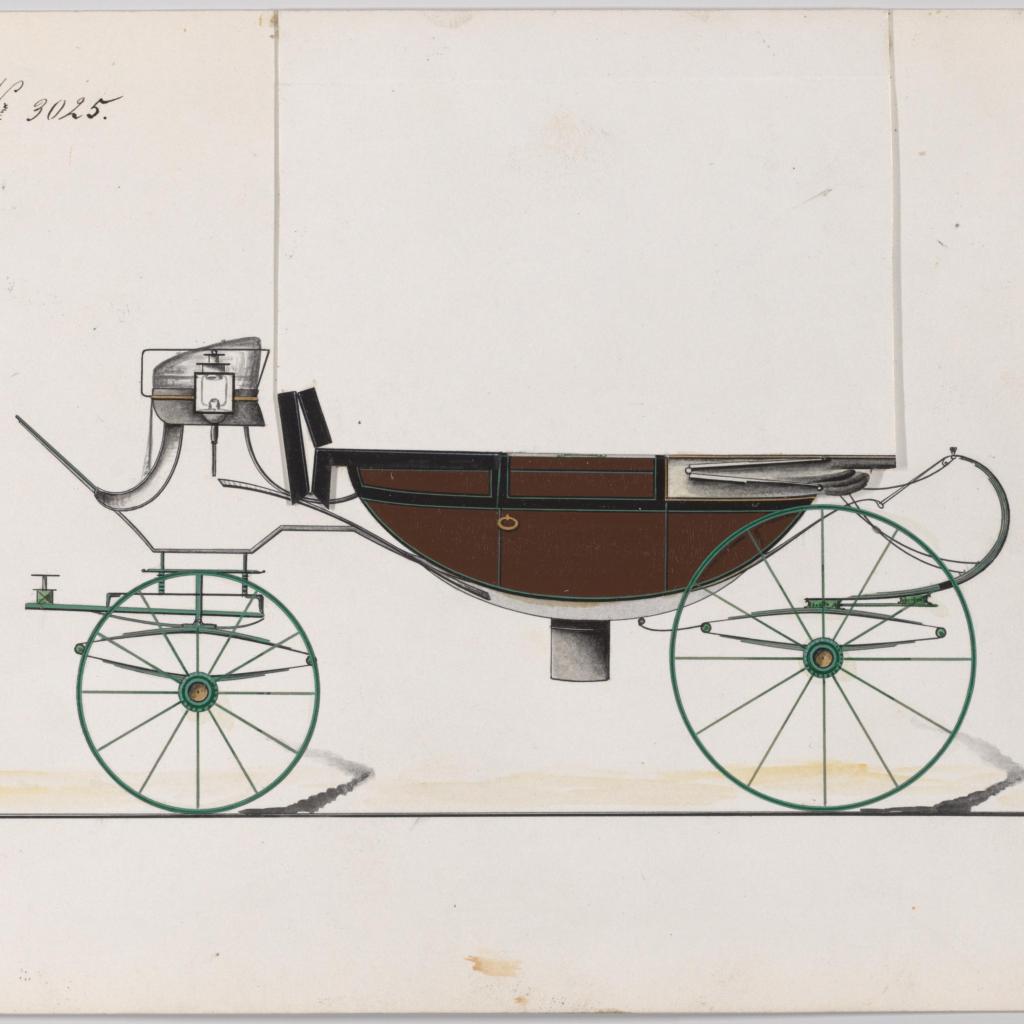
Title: Design for Landau, No. 3025
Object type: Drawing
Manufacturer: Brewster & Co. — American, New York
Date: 1878
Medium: Pen and black ink, watercolor and gouache with gum arabic and metallic ink
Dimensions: sheet: 6 3/4 x 9 5/8 in. (17.1 x 24.4 cm)
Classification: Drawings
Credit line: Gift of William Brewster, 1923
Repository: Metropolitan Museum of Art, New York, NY